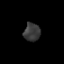
Tissue: prostate
Cell type: Epithelial cells
Senescence score: 0.3157
Nuclear area (px): 289
Mean DAPI intensity: 57.682